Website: home-depot
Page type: receipt
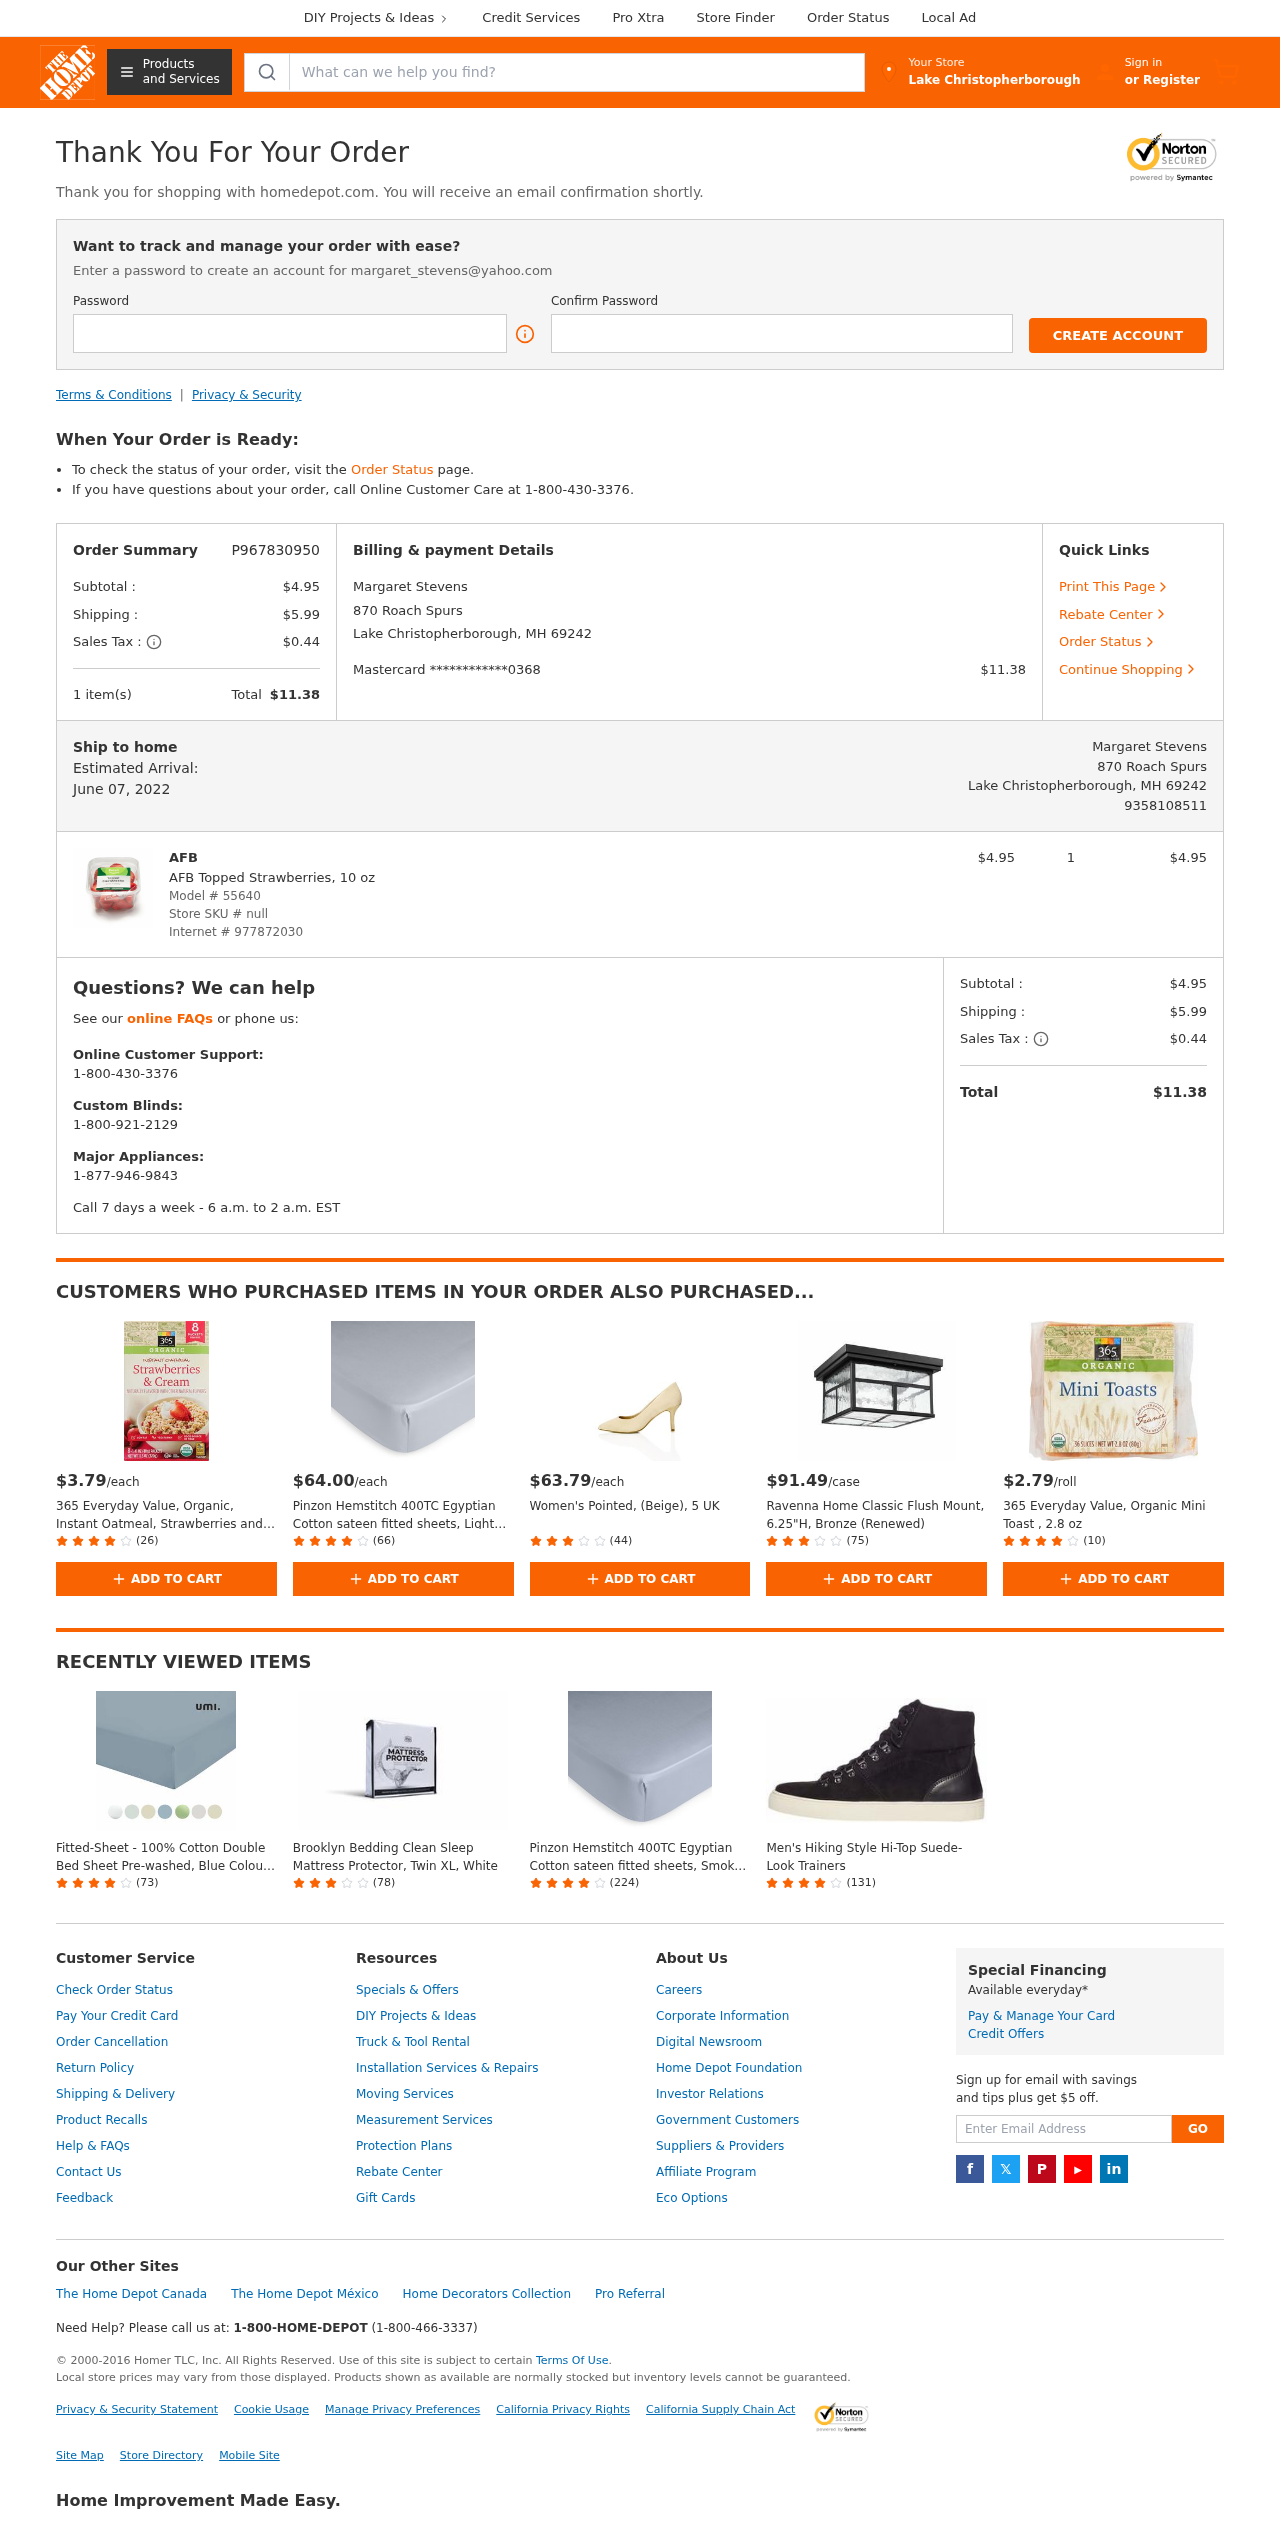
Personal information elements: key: PII_CARD_LAST4
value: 0368
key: PII_CARD_TYPE
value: Mastercard
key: PII_CITY
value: Lake Christopherborough
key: PII_EMAIL
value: margaret_stevens@yahoo.com
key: PII_FULLNAME
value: Margaret Stevens
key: PII_PHONE
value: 9358108511
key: PII_STREET
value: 870 Roach Spurs
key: PII_CITY_STATE_ZIP
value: Lake Christopherborough, MH 69242
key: PII_FULLNAME2
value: Margaret Stevens
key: PII_STREET2
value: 870 Roach Spurs
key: PII_CITY_STATE_ZIP2
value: Lake Christopherborough, MH 69242
Product elements: key: PRODUCT1_BRAND
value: AFB
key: PRODUCT1_NAME
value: AFB Topped Strawberries, 10 oz
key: PRODUCT1_PRICE
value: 4.95
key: PRODUCT1_QUANTITY
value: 1
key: PRODUCT2_PRICE
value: $3.79
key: PRODUCT2_NAME
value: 365 Everyday Value, Organic, Instant Oatmeal, Strawberries and Cream, 11.3oz, 8 ct
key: PRODUCT2_NUM_RATINGS
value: (26)
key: PRODUCT3_PRICE
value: $64.00
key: PRODUCT3_NAME
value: Pinzon Hemstitch 400TC Egyptian Cotton sateen fitted sheets, Light Gray 100 x 200 x 20 cm
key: PRODUCT3_NUM_RATINGS
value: (66)
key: PRODUCT4_PRICE
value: $63.79
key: PRODUCT4_NAME
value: Women's Pointed, (Beige), 5 UK
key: PRODUCT4_NUM_RATINGS
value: (44)
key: PRODUCT5_PRICE
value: $91.49
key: PRODUCT5_NAME
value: Ravenna Home Classic Flush Mount, 6.25"H, Bronze (Renewed)
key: PRODUCT5_NUM_RATINGS
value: (75)
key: PRODUCT6_PRICE
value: $2.79
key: PRODUCT6_NAME
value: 365 Everyday Value, Organic Mini Toast , 2.8 oz
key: PRODUCT6_NUM_RATINGS
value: (10)
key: PRODUCT7_NAME
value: Fitted-Sheet - 100% Cotton Double Bed Sheet Pre-washed, Blue Colour, Elasticized Deep Pocket Fits Lo
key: PRODUCT7_NUM_RATINGS
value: (73)
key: PRODUCT8_NAME
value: Brooklyn Bedding Clean Sleep Mattress Protector, Twin XL, White
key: PRODUCT8_NUM_RATINGS
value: (78)
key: PRODUCT9_NAME
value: Pinzon Hemstitch 400TC Egyptian Cotton sateen fitted sheets, Smokey Blue 90 x 190 x 40 cm
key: PRODUCT9_NUM_RATINGS
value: (224)
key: PRODUCT10_NAME
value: Men's Hiking Style Hi-Top Suede-Look Trainers
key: PRODUCT10_NUM_RATINGS
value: (131)
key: PRODUCT_MODEL_NUMBER
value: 55640
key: PRODUCT_INTERNET_NUMBER
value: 977872030
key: PRODUCT1_LINE_TOTAL
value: $4.95
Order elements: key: ORDER_ID
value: P967830950
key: ORDER_SUBTOTAL
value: $4.95
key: ORDER_SHIPPING_COST
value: $5.99
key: ORDER_TAX
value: $0.44
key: ORDER_NUM_ITEMS
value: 1 item(s)
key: ORDER_TOTAL
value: $11.38
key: ORDER_DELIVERY_DATE
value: June 07, 2022
Search elements: key: HEADER_SEARCH
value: What can we help you find?
Other elements: key: STORE_SKU
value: null